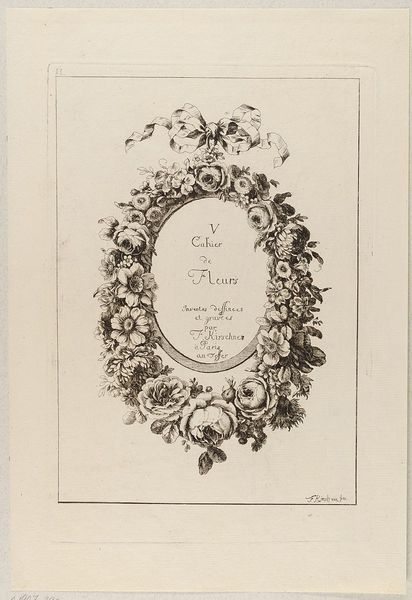
Titel: Ein Blumenkranz, Blatt 17 aus der Folge 'V. Cahier de Fleurs Inventes Dessines et Gravees par F. Kirschner à Paris au Fosser'
Künstler: Friedrich Kirschner
Standort: Hamburg
Institution: Museum für Kunst und Gewerbe Hamburg
Schlagwörter: blumen, frankreich, zeichnung, schleife, barock, england, rokoko, grafik, graphik, kartusche, fotografie, photographie, buch, medaillon, druck, druckgraphik, druckgrafik, radierung, girlanden, reproduktionen, buh, blumengewinde, druckerzeugnisse, blüte, ornamentstich, vorlageblätter